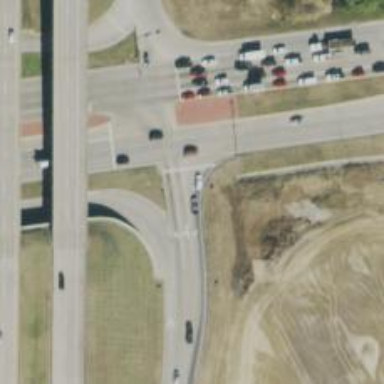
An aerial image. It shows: Trunk link highway.